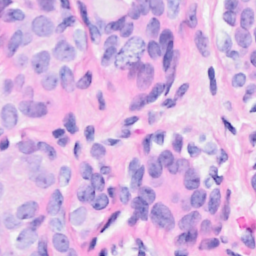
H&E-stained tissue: Breast